Field crop: maize
Growth stage: 2
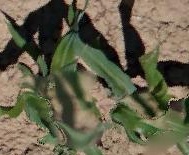
Species: maize